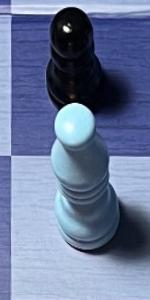
Label: Bishop_White